Interaction volume radius: 5 \u00c5
Interaction volume height: 20 \u00c5
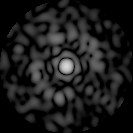
Disorder parameter: 0.826